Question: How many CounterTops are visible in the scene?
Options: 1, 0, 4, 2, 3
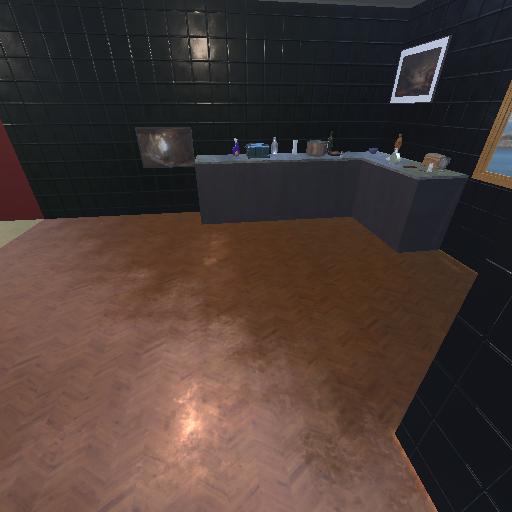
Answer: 1